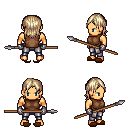
a pixel art fantasy rpg character, male body template, human, tanned skin, brown sleeveless shirt, metal pants, white blonde long bangs hairstyle, metal gloves, brown slippers, spear, four views (front, back, left, right), 2x2 character sprite sheet, small pixel art, hard edges, no anti-aliasing